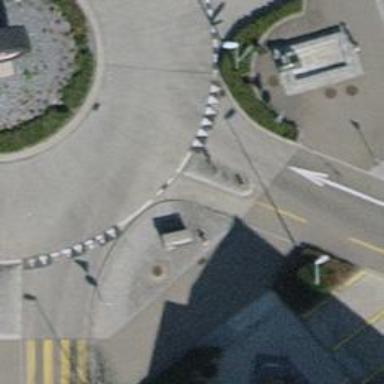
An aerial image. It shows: Street cabinet of man-made origin.